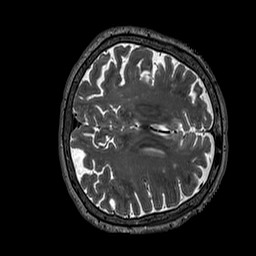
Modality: T2w
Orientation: axial
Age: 63
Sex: female
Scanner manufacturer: siemens
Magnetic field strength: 3 T
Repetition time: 3.2 s
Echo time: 0.567 s